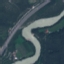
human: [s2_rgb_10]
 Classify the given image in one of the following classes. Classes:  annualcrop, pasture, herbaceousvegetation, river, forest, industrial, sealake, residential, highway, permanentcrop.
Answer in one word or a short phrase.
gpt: River